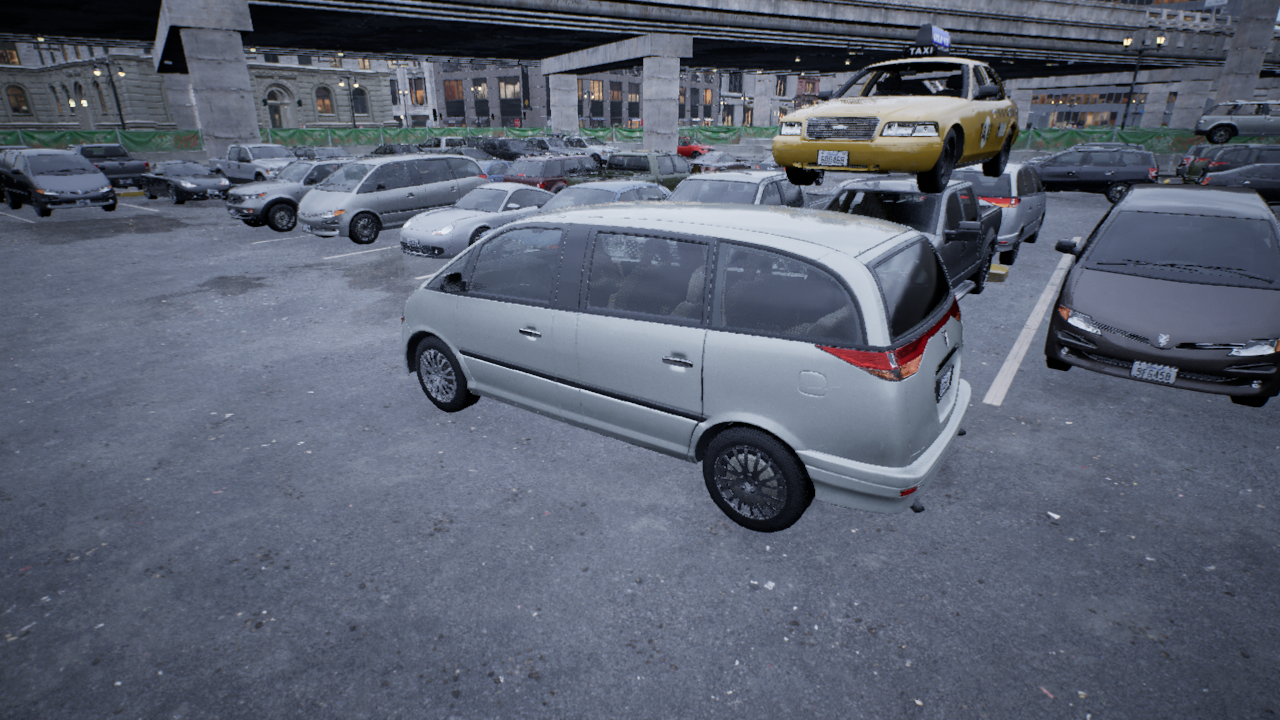
Venue: arterial
Lighting: overcast
Vehicle rig: minivan